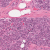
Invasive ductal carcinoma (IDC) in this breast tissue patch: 0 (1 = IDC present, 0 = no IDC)